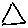
Label: triangle